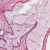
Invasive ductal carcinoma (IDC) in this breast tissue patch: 0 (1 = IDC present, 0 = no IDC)